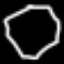
Label: octagon